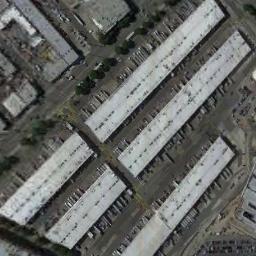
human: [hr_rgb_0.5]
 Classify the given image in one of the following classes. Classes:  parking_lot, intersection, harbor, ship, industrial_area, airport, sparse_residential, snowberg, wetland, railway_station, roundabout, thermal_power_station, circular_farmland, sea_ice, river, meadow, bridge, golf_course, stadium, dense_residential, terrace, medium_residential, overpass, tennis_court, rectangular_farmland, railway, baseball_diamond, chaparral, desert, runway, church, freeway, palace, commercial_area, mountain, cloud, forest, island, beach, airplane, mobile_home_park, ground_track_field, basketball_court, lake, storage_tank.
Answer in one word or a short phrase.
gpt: industrial_area